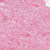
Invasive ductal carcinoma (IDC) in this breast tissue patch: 0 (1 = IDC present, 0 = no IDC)